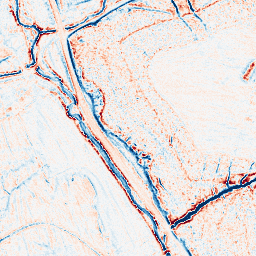
Category: edge_preserving
Decomposition family: anisotropic_diffusion
Decomposition parameters: iterations: 10
kappa: 30
gamma: 0.15
Upsampling method: quadratic
Upsampling parameters: scale: 4
Upsampling scale: 4